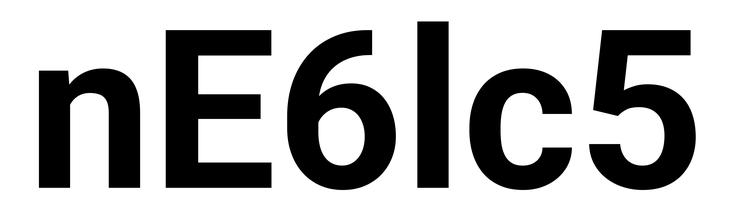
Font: Roboto_Bold